Question: This should be the simplest issue to sort out but for some reason I just can't figure it out. I'm currently teaching myself Verilog and as an exercise have been developing very basic modules and test benches for these modules. One of these modules is the D Flip Flop (DFF). Here is the DFF module (no reset):
'''
module DFF( clk, D, Q );
parameter n = 1; // DFF width
input clk;
input [n-1:0] D;
output [n-1:0] Q;
reg [n-1:0] Q;
always @( posedge clk ) begin
Q <= D;
end
endmodule
'''
And here is the test bench:
'''
module DFF_tb;
reg clk, D;
reg Q;
DFF #(1) DUT ( clk, D, Q );
initial begin
clk = 1'b0;
forever #10 clk = ~clk; // Generate clock
end
initial begin
D = 0; // Check D = 0
if ( Q !== 0 ) $display( "[FAIL] Q = 0" );
#40 D = 1; // Check D = 1
#40
if ( Q !== 1 ) $display( "[FAIL] Q = 1" );
$finish; // Complete test
end
endmodule
'''
And here is the simulation:

The test bench reg Q stays x for the duration of the simulation (thought Q[0] doesn't...).
Any idea why? Thanks!
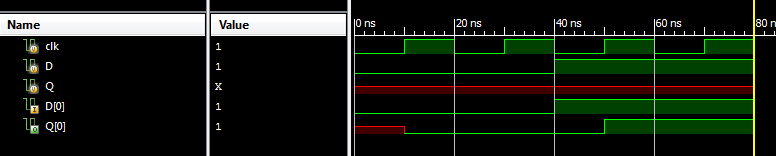
Answer: You don't reset your flop, therefore before the first clock edge, Q does not have any known value.
Usually a flop has an async reset, which should be asserted at the beginning of the simulation in your test bench. The always block in your FF should be:
'''
always @( posedge clk or posedge reset ) begin
if (reset)
Q <= '0;
else
Q <= D;
end
'''
Also, you don't need to define Q as a reg. It can be a wire. Working code on <URL>